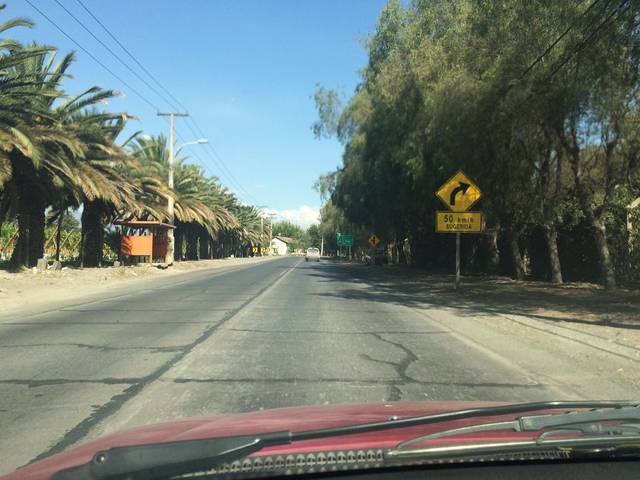
Region: Chile
Coordinates: -32.795, -70.666